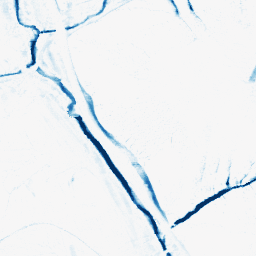
Category: morphological
Decomposition family: morphological_ellipse
Decomposition parameters: operation: closing
width: 5
height: 10
Upsampling method: quartic
Upsampling parameters: scale: 8
Upsampling scale: 8